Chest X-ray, PA view. Patient: 19 years old, sex M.
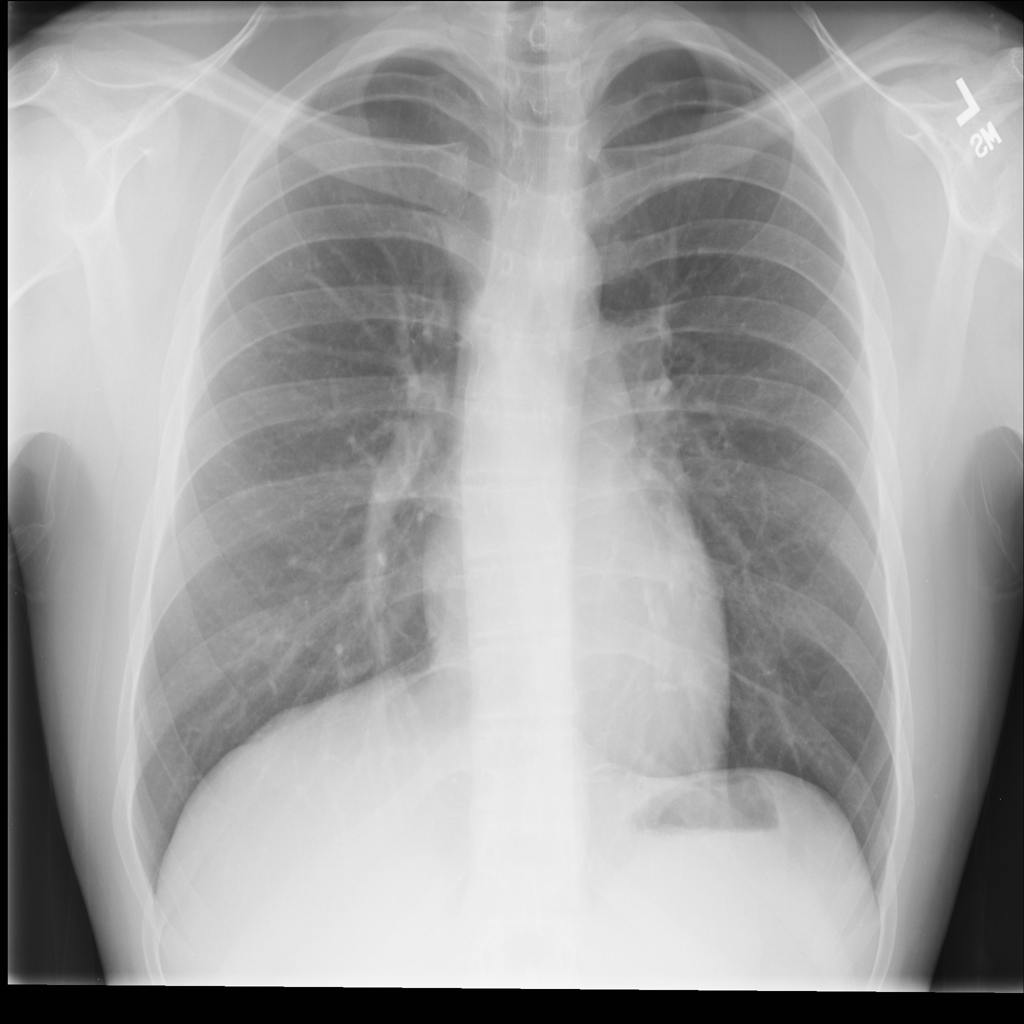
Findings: No Finding